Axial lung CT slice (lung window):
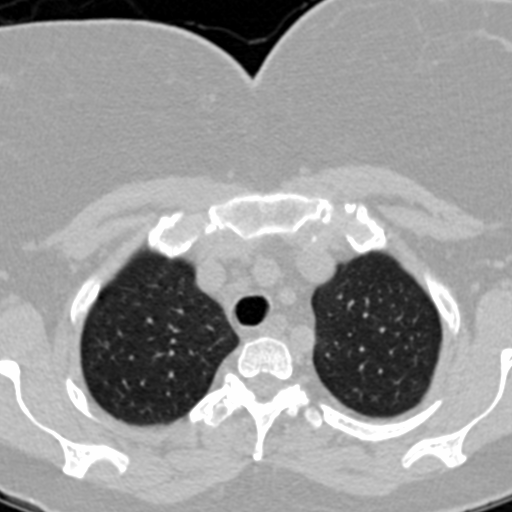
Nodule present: no